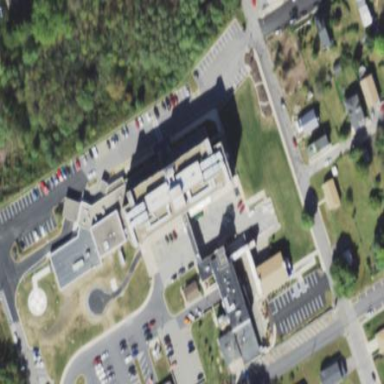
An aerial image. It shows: Hospital.